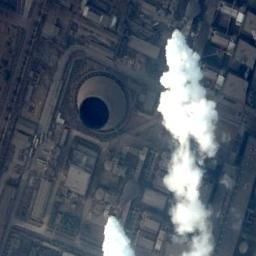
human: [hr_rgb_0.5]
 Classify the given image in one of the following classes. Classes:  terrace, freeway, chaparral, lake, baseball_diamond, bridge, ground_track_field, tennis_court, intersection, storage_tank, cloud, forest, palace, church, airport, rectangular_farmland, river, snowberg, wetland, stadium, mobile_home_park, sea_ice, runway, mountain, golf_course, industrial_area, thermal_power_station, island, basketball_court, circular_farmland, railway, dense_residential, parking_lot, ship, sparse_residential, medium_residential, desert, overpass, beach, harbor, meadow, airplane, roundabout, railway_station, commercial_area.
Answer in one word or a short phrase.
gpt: thermal_power_station